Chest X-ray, AP view. Patient: 21 years old, sex F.
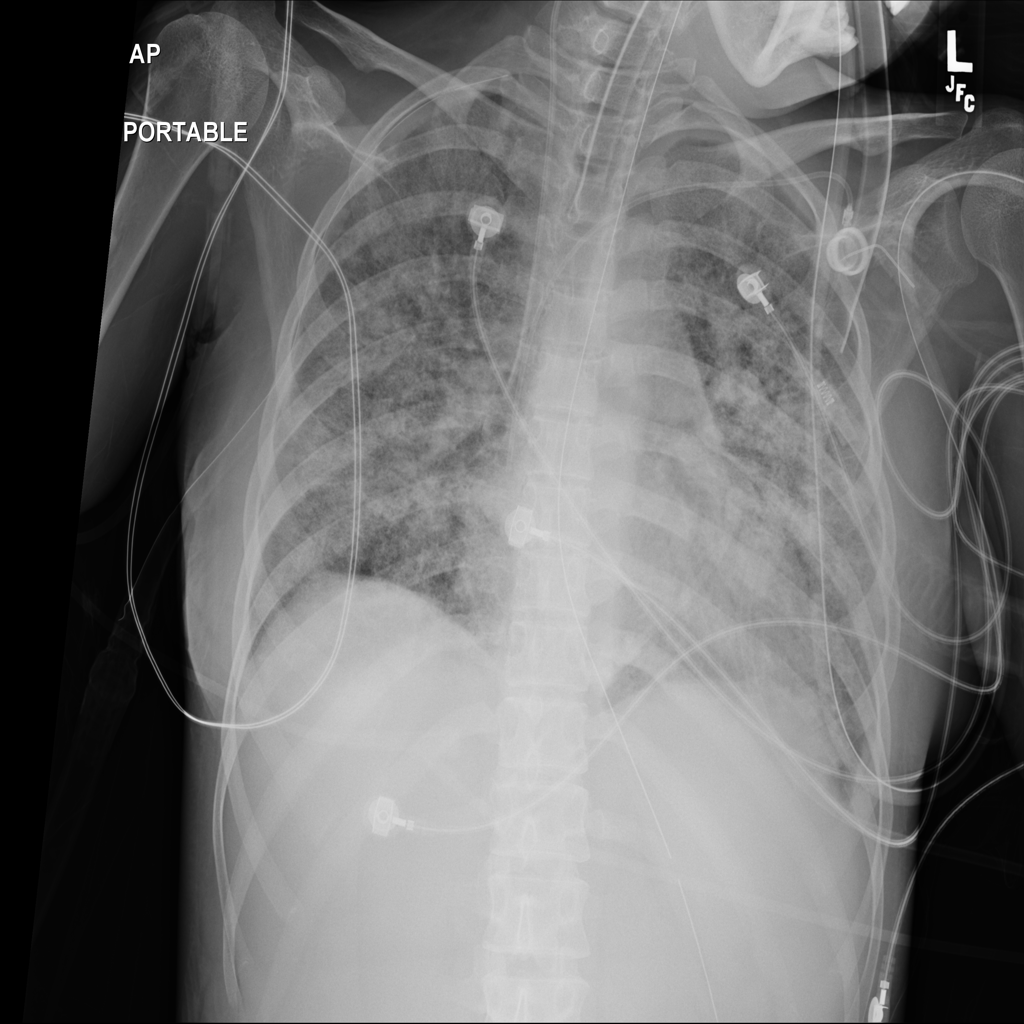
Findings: Edema, Infiltration, Pneumonia